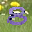
Label: 8